Question: I am drawing a tilemap on a SFML renderwindow. I want to determine which tile is clicked by the user, but I just cant seem to find a solution. First of all, each tile has 32 width and height.
What i try at the moment : Get the position of the click. Loop trough the tilemap until a tile is found which position is between 100. So if I click on (100,100) the tile should begin at (96,96) but this does not seem to work.

Here is my code snippet from the function getTile(mousepos x,mousepos y)
'''
Tile* TileMap::getTile(int x, int y)
{
Tile *t = NULL;
for(int i = 0; i < tilemap.size(); i++)
{
for(int j = 0; j < tilemap[i].size(); j++)
{
if(x > tilemap[i][j].sprite.getPosition().x
&& x < (tilemap[i][j].sprite.getPosition().x+32))
{
if(y > tilemap[i][j].sprite.getPosition().y
&& y < (tilemap[i][j].sprite.getPosition().y+32))
{
t = &tilemap[i][j];
break;
}
}
}
}
return t;
}
'''
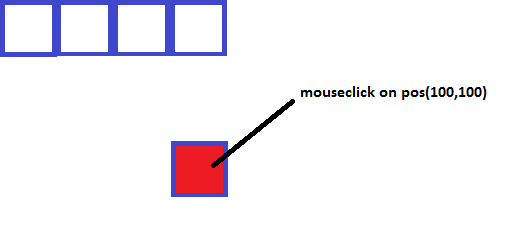
Answer: Based on your code, I am going to assume that you are basing your tilemap on a 2d array of Tiles: tilemap[x][y]. I am also going to assume that tilemap[0][0] is the top left tile.
There should be a much easier way to find out which tile is being clicked on instead of testing every single tile.
If you are at 100,100 and tiles are 32x32, then we can get the x and y of the tile within the tilemap by doing something as simple as:
x = 100 / 32 = 3
y = 100 / 32 = 3
Therefor the tile in your tilemap that corresponds to a mouse position of (100,100) is tilemap[3][3].